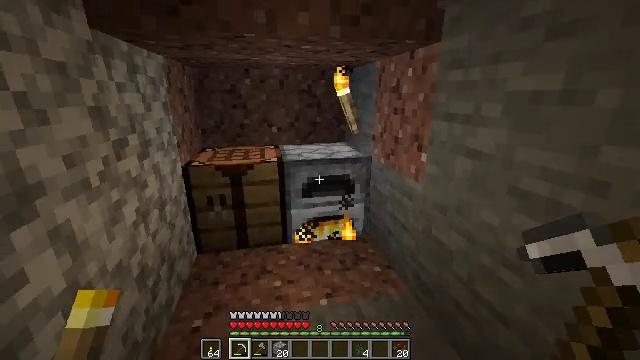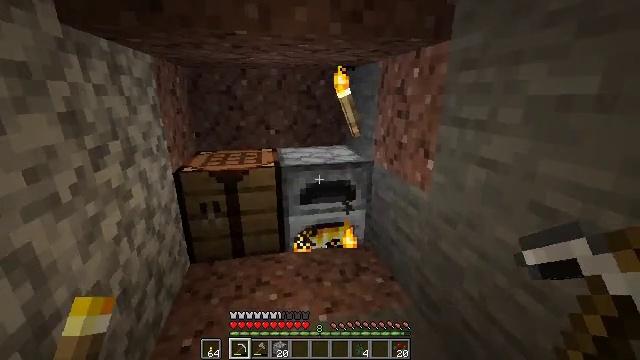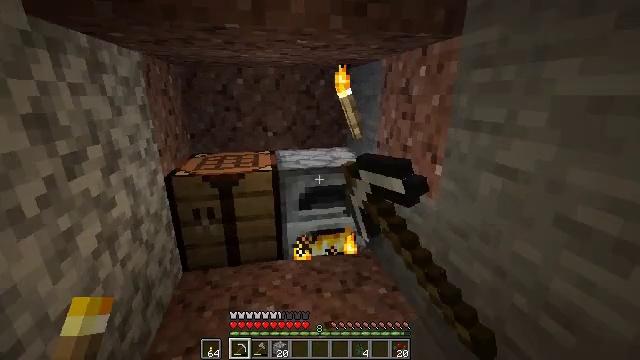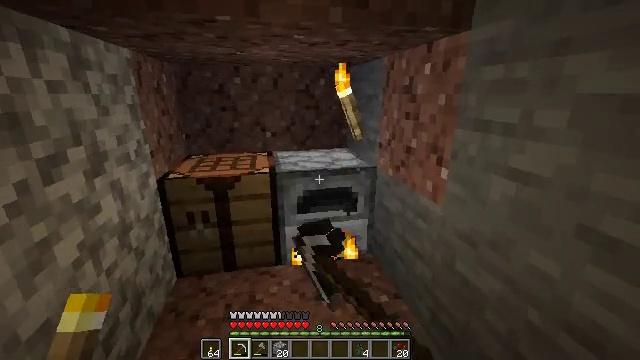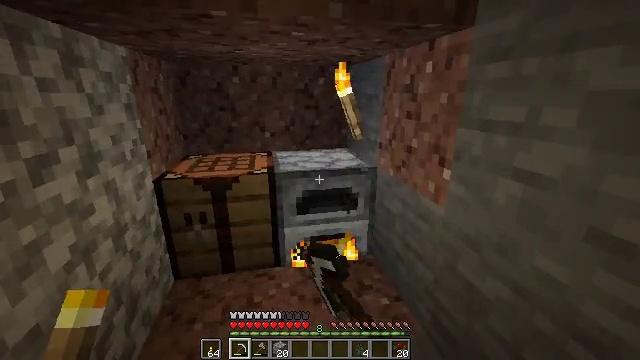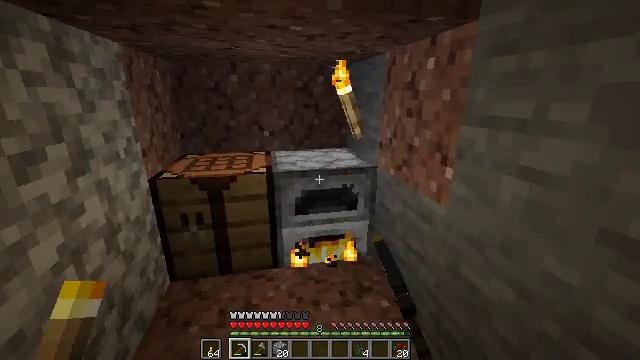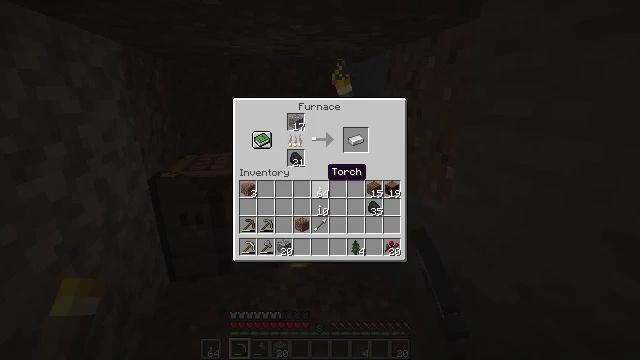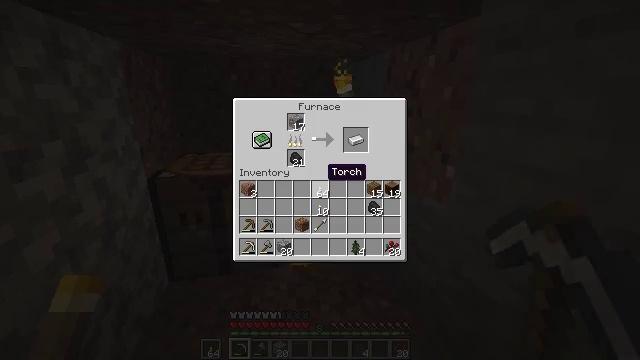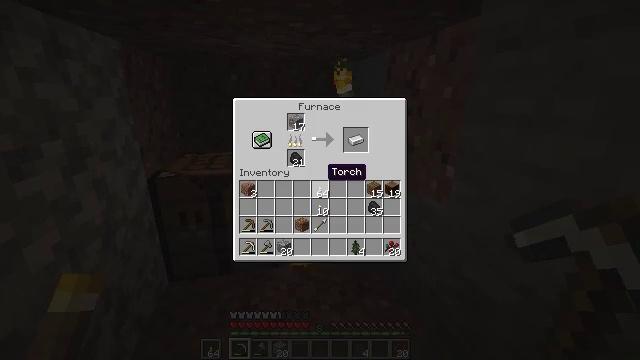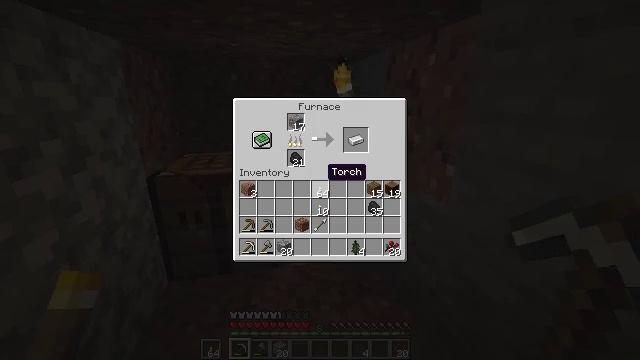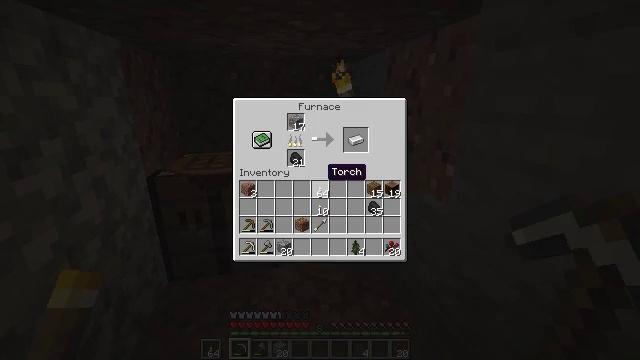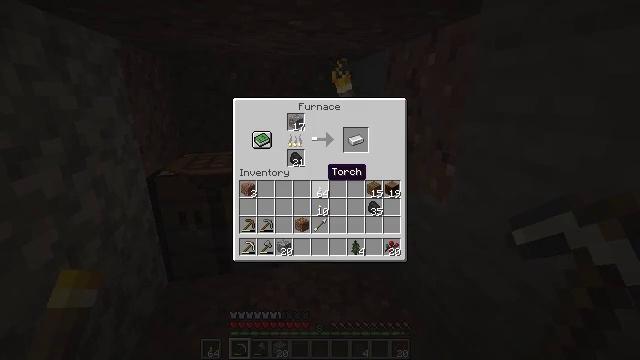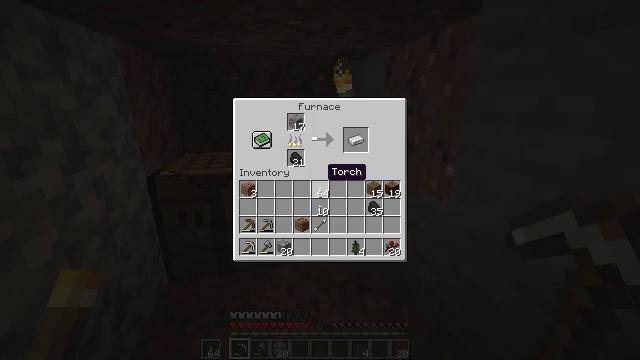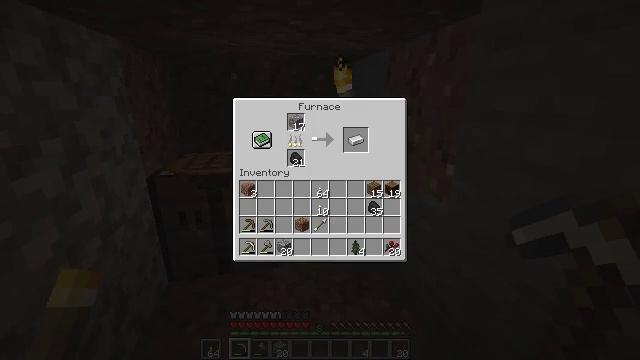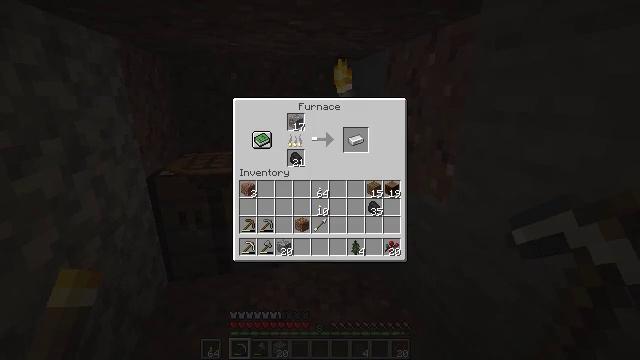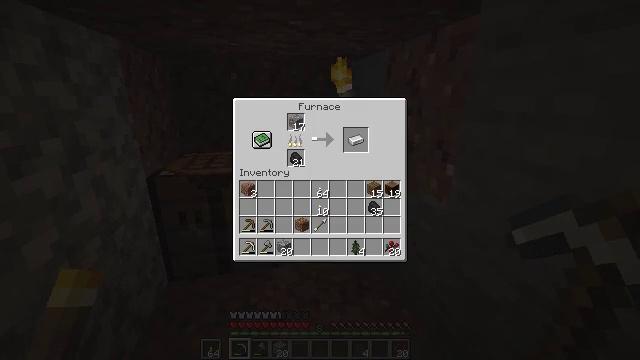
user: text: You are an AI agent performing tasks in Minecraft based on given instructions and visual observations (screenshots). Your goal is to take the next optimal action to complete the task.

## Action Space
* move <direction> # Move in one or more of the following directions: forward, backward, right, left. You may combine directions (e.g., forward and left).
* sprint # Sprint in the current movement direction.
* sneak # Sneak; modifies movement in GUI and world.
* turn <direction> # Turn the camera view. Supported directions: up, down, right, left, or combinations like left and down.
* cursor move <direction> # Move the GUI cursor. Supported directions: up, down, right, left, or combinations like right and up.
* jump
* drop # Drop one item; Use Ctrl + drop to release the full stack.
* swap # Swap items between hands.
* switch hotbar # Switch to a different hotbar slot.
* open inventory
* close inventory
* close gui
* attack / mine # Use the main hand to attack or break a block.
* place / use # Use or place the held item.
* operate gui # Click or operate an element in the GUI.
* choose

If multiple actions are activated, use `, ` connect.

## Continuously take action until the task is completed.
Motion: motion action
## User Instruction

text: Attack the ground to gather dirt.
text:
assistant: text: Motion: move forward, use / place
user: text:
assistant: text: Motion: use / place
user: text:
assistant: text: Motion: use / place
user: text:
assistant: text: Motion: use / place
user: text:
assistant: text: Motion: no_op
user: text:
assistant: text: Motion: no_op
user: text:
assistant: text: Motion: no_op
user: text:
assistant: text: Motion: no_op
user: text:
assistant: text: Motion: no_op
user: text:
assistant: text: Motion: no_op
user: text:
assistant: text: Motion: no_op
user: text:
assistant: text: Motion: no_op
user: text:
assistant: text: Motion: cursor move right
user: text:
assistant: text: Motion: cursor move up
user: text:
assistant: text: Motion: no_op
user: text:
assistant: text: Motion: no_op
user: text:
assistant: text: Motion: no_op
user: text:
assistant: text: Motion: no_op
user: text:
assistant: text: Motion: no_op
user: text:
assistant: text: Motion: no_op
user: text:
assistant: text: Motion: cursor move right
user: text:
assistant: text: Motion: cursor move right
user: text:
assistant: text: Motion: cursor move right
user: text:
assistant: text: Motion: no_op
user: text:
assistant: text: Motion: turn left
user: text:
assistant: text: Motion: turn left
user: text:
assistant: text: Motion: turn left and down
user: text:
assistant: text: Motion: turn left and down
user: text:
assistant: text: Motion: turn left
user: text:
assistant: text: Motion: turn left